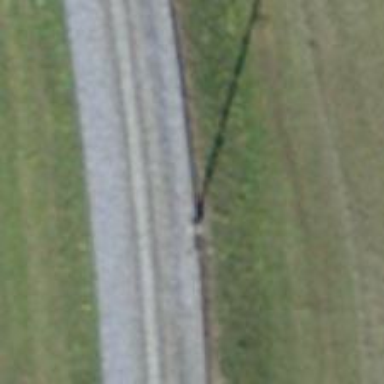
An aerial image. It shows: Power pole.